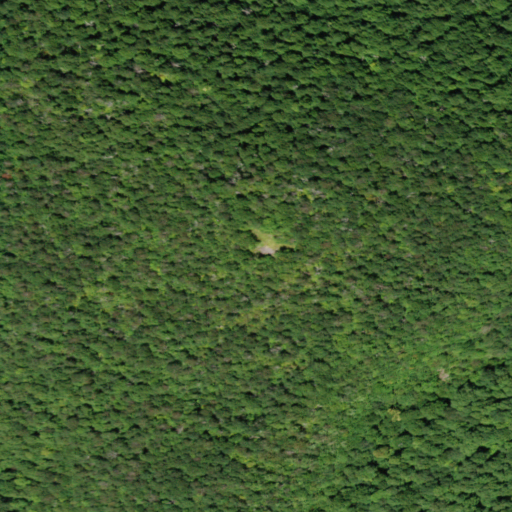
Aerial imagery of mountain in New York named Belle Ayr Mountain containing mixed forest, deciduous forest, and shrub